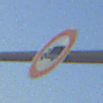
Verkehrszeichen: VerbotFuerKraftfahrzeugeUeberDreiKommaFuenfTonnen
Umgebung: Outdoor, Urban
Tageszeit: SunriseSunset
Wetter: Clear
Licht: Natural
Jahreszeit: NotSpecified
Kontrast: MediumContrast